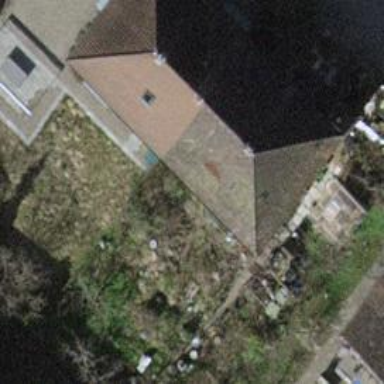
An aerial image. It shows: Terrace building.